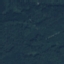
Land use / land cover class: Forest